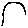
Label: line